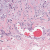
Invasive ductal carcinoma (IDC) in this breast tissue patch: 1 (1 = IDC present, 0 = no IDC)